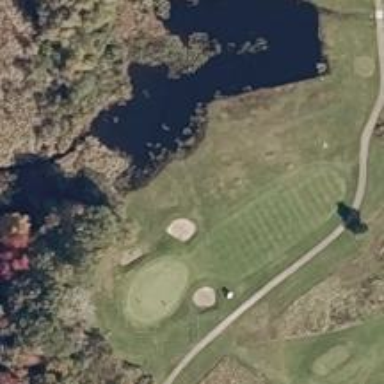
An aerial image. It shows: Well-maintained grassy golf fairway for the sport of golf.